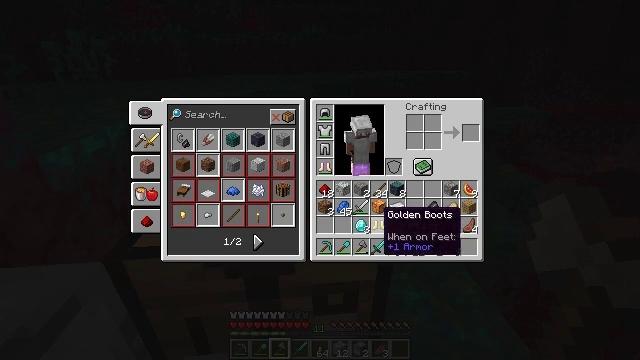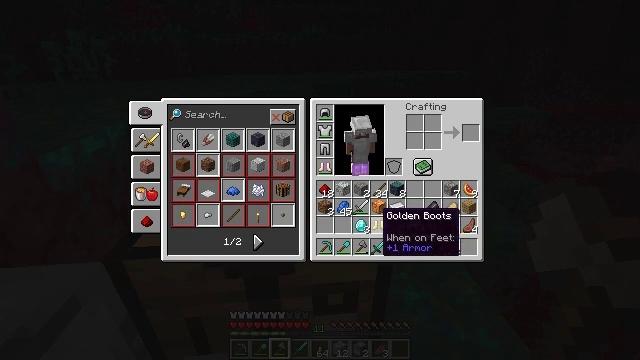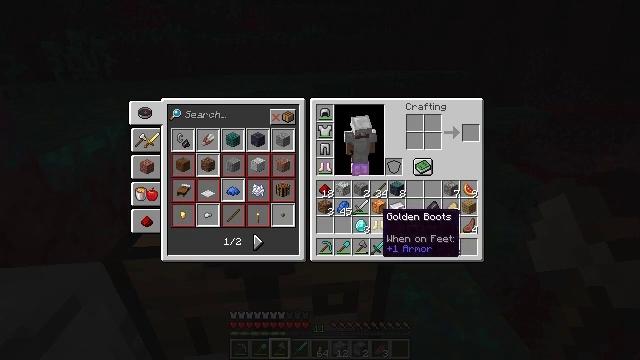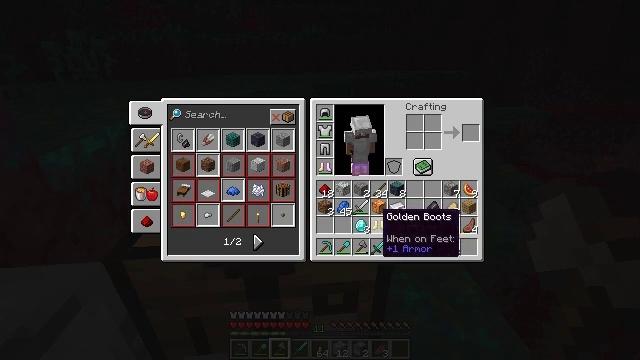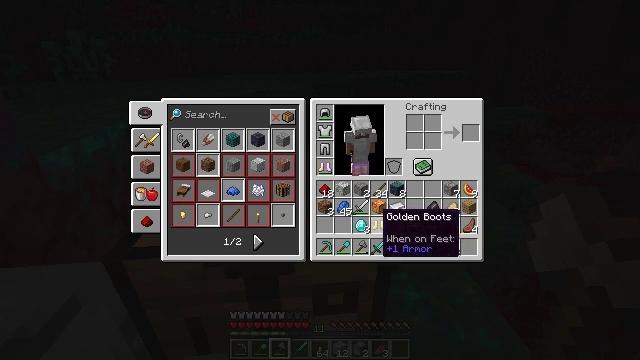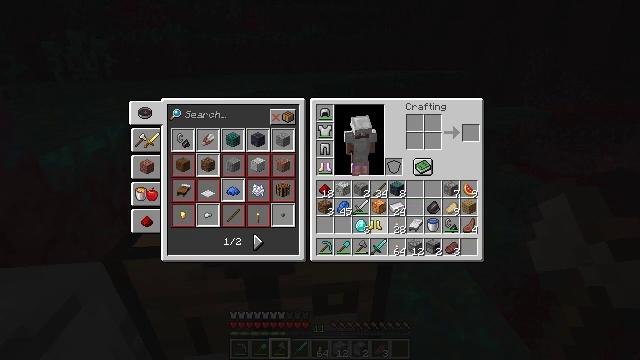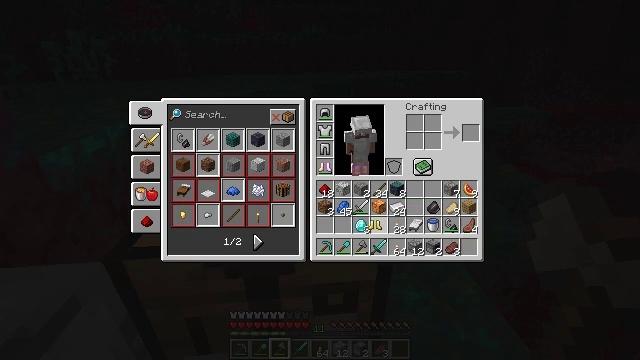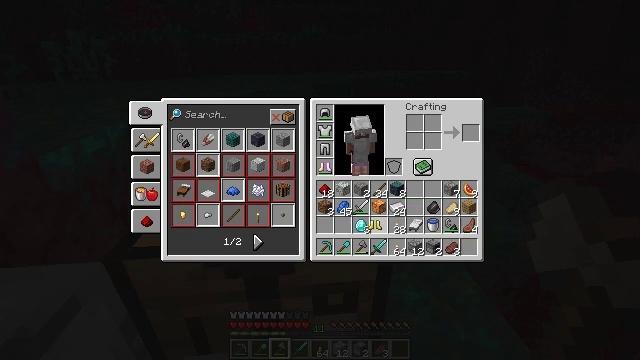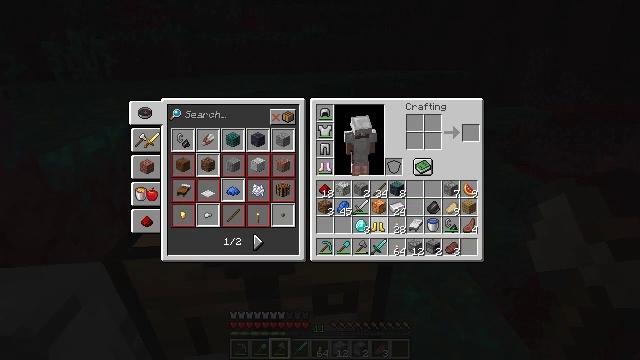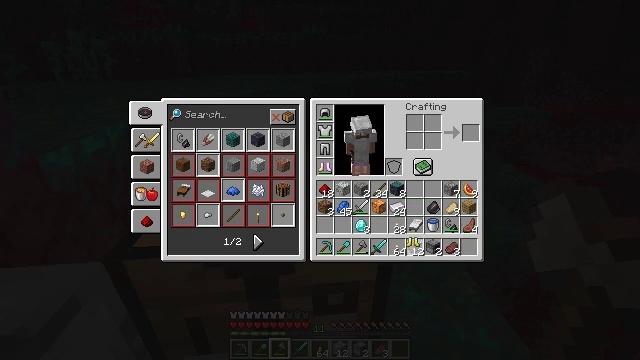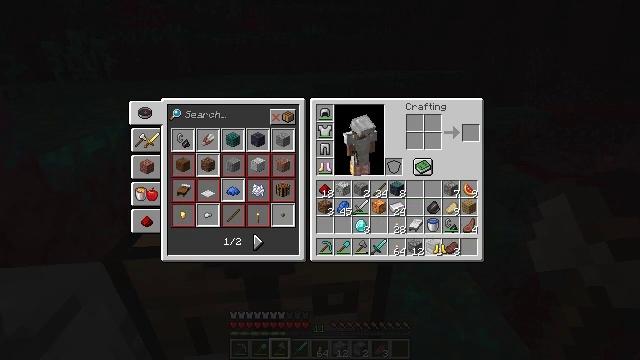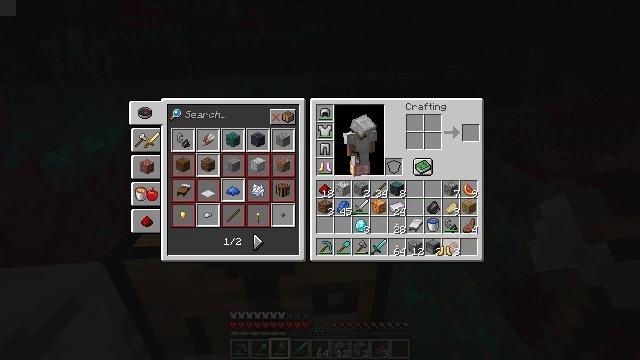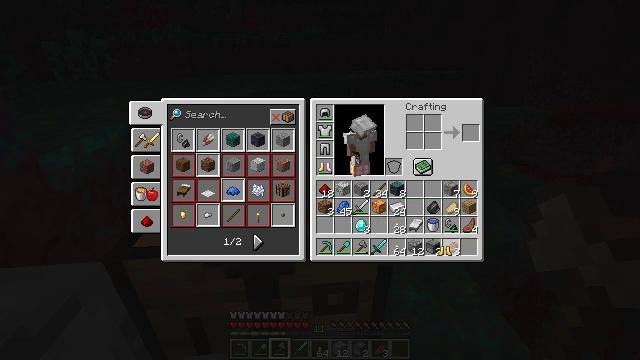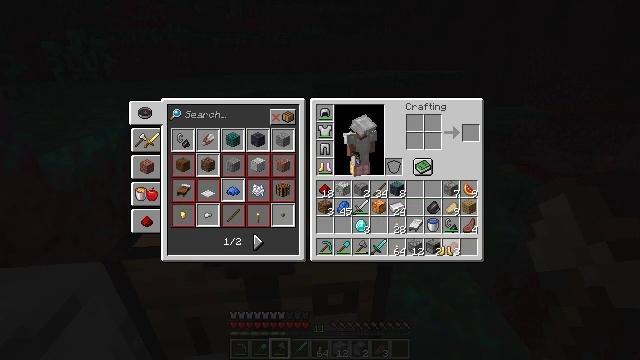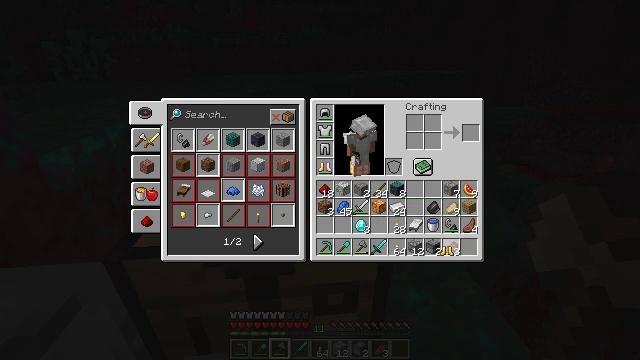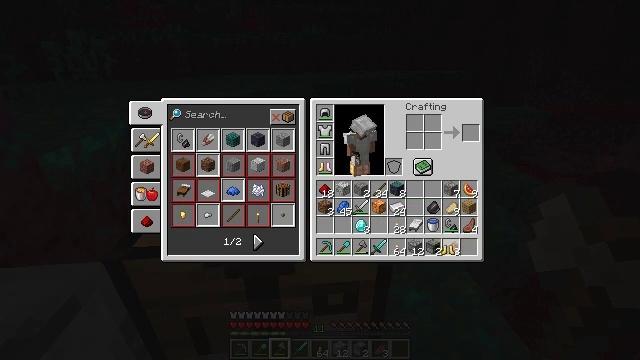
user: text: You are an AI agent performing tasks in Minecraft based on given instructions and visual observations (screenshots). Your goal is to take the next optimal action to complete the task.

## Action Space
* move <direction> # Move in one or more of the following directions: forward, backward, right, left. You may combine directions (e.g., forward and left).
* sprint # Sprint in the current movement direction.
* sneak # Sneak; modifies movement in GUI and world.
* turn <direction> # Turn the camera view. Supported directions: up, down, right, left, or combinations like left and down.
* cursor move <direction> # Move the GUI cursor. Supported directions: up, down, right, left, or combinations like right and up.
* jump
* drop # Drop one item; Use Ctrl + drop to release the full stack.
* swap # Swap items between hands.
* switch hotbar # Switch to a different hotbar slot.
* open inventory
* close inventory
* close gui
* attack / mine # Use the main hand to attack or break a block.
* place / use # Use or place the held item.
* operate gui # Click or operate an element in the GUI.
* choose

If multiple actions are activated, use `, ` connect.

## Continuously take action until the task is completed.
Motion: motion action
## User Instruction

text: Remove an iron sword from the inventory.
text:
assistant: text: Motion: no_op
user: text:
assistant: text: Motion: no_op
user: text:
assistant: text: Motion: no_op
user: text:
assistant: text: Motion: no_op
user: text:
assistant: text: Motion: operate gui
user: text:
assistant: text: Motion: operate gui
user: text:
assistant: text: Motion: operate gui
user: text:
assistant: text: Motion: no_op
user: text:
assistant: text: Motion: cursor move right and down
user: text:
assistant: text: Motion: cursor move right and down
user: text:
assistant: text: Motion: no_op
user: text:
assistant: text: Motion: no_op
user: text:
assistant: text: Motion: no_op
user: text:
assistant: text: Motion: no_op
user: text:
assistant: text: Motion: no_op
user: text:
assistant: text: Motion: no_op
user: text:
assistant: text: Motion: cursor move right
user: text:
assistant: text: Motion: cursor move right
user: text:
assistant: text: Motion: no_op
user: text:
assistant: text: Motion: no_op
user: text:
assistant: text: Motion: no_op
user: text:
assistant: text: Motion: no_op
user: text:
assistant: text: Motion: no_op
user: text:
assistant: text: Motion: no_op
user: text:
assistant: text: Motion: no_op
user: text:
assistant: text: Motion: no_op
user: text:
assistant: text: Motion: no_op
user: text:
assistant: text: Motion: no_op
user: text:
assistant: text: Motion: no_op
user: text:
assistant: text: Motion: no_op